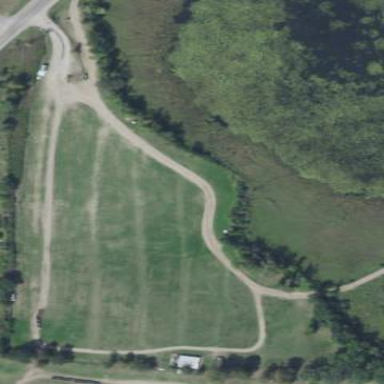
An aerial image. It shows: Campsite situated in festival grounds.